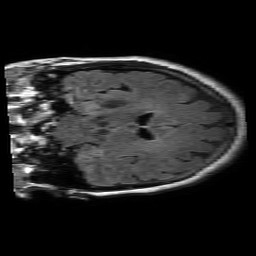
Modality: FLAIR
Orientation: coronal
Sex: female
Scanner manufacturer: philips
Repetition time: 11 s
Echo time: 0.125 s